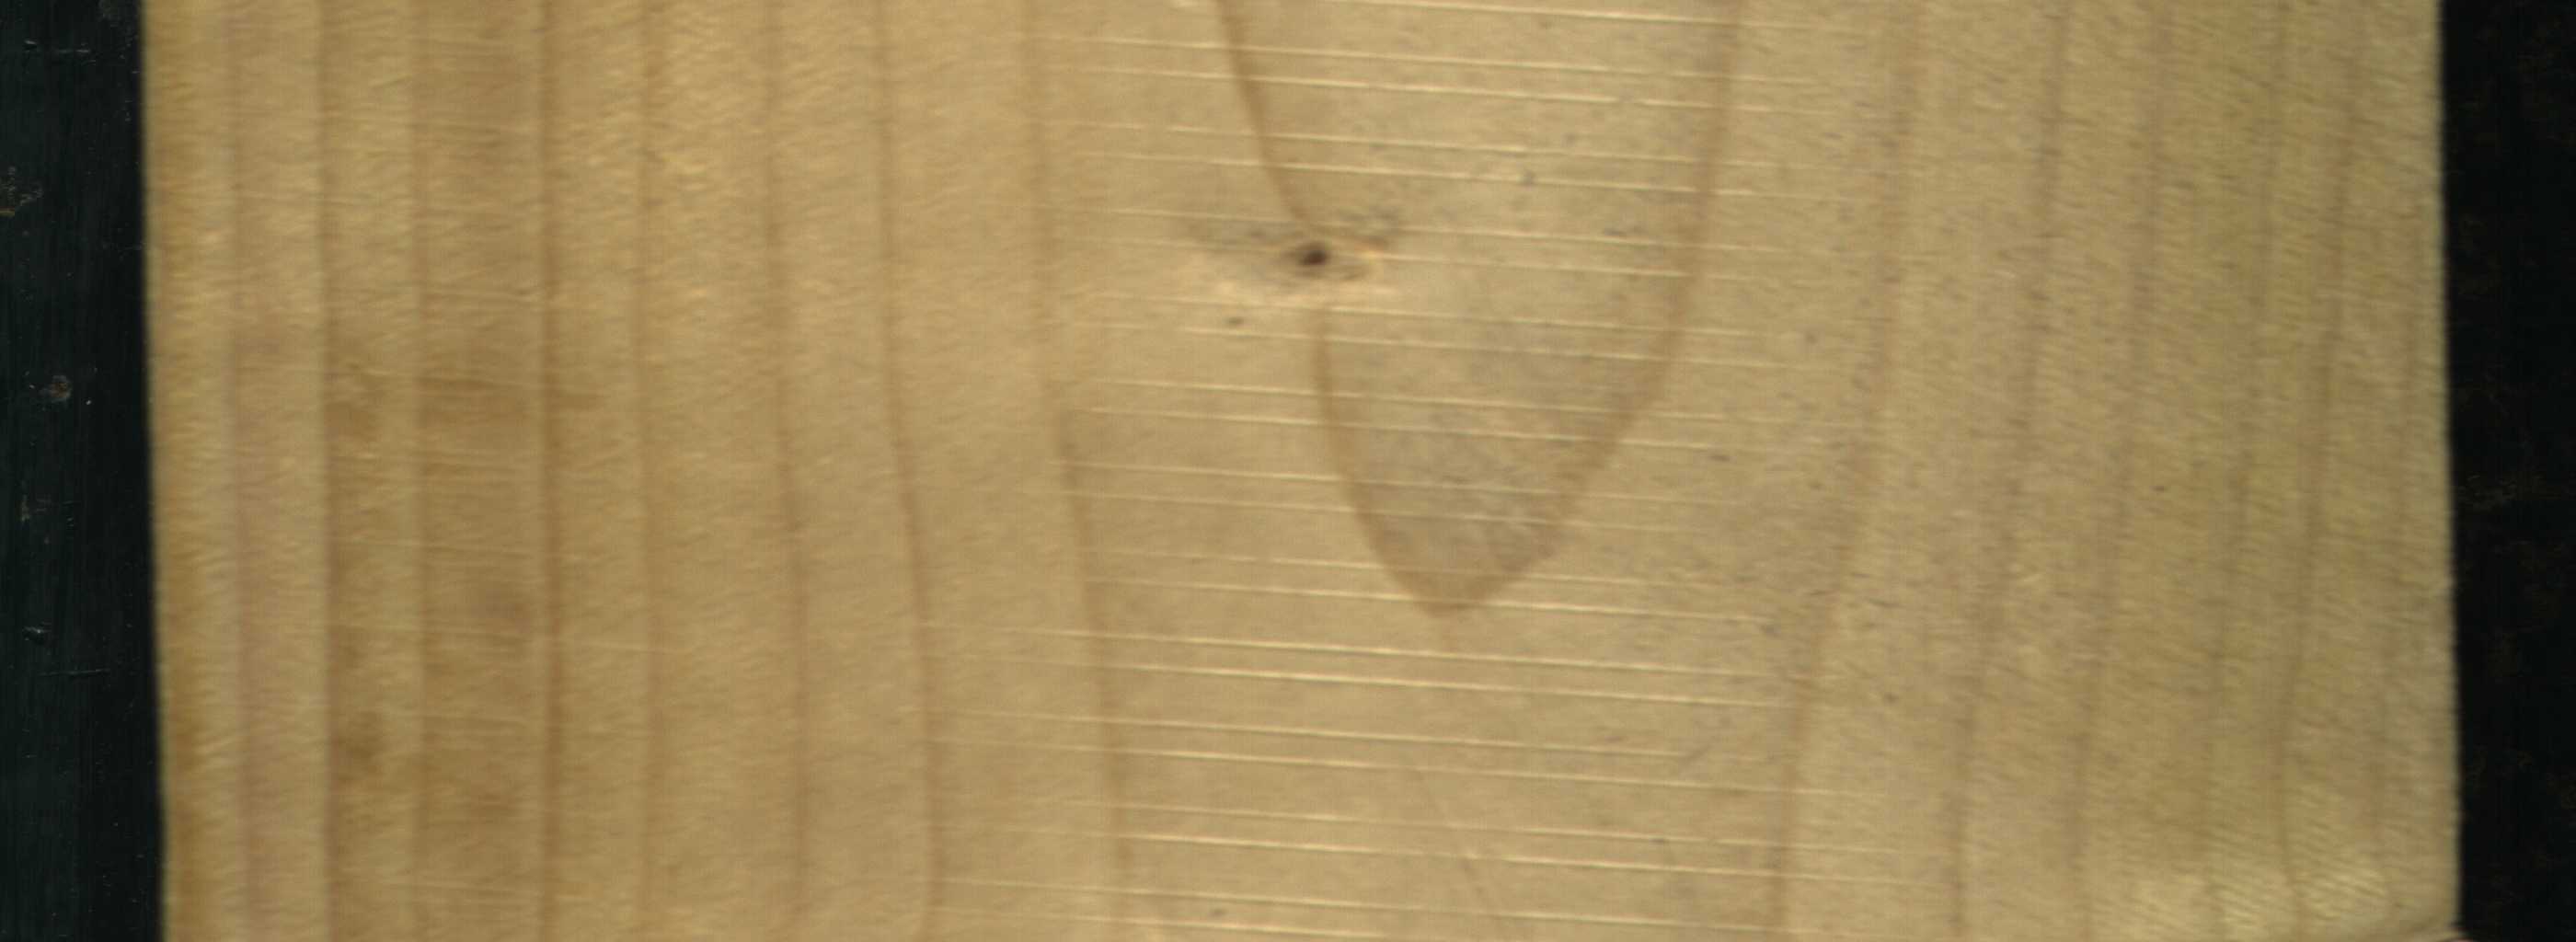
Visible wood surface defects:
Live_Knot